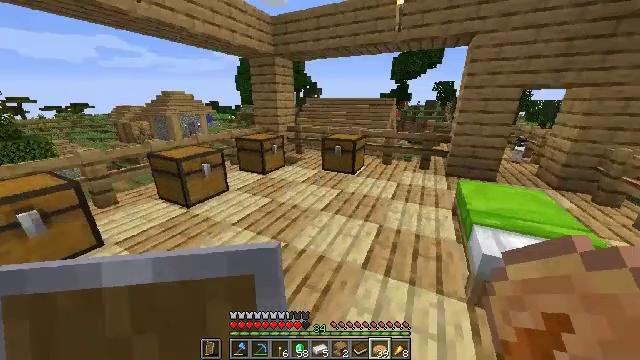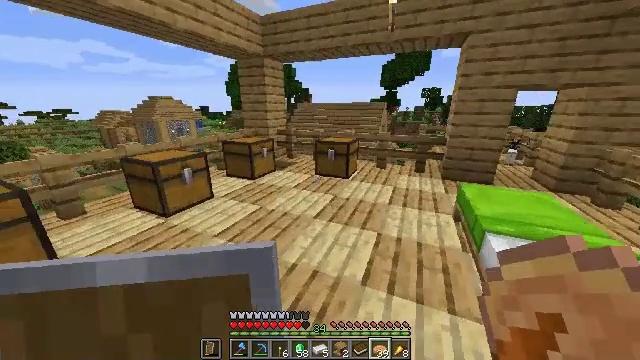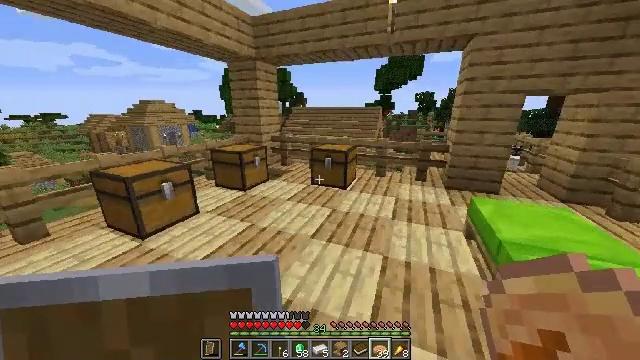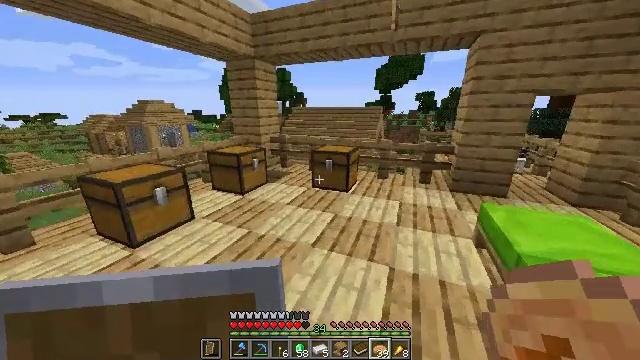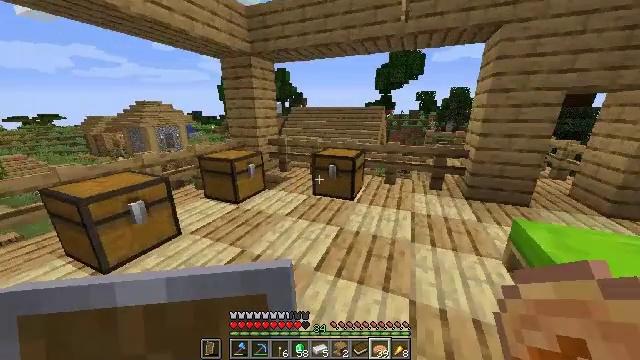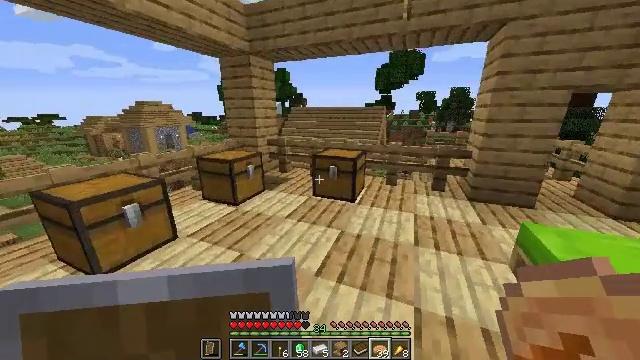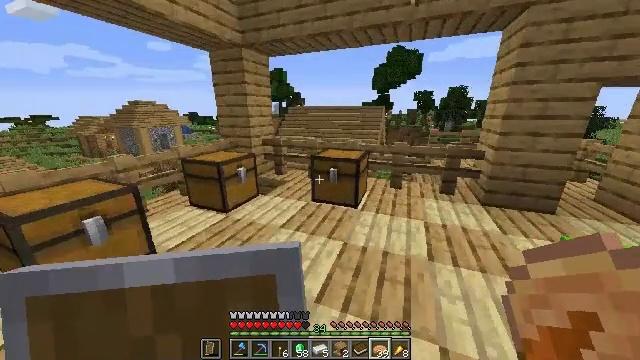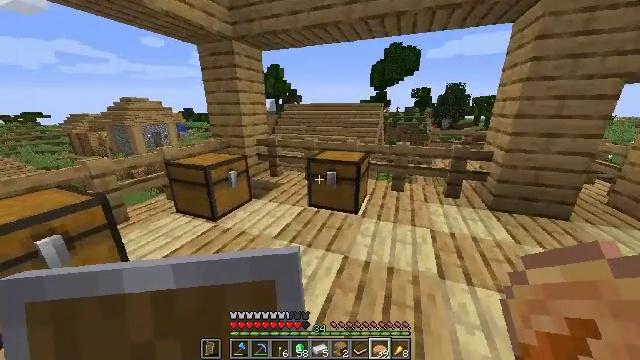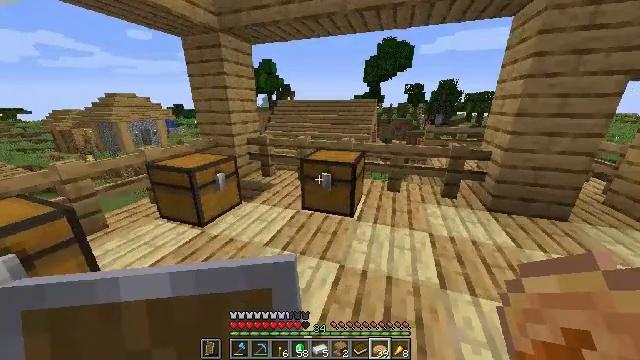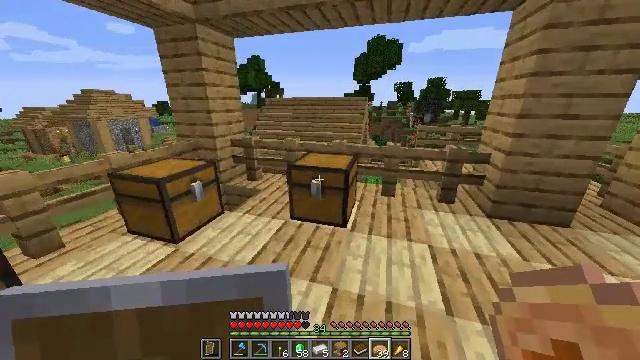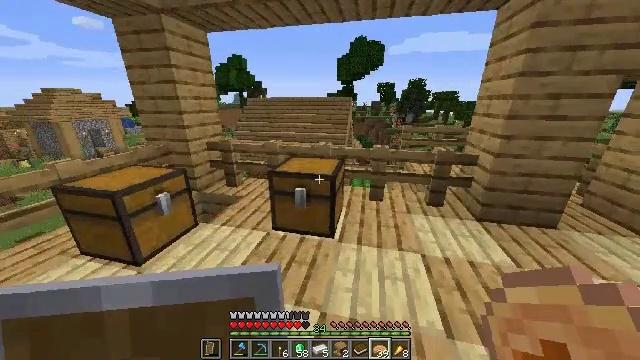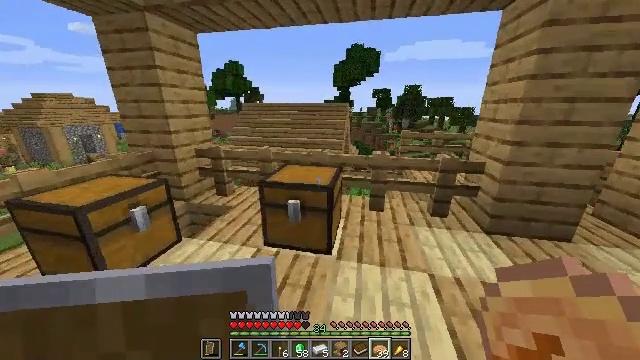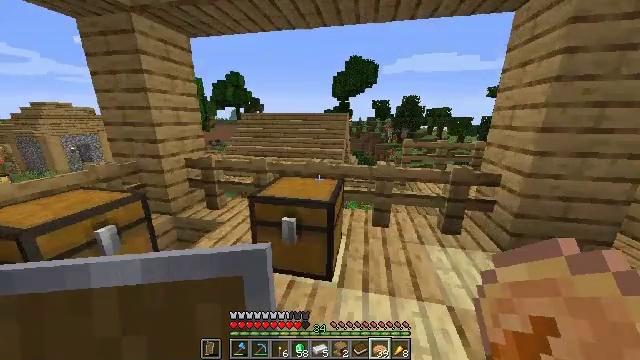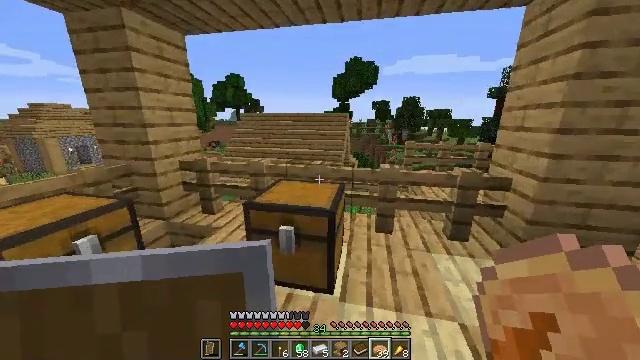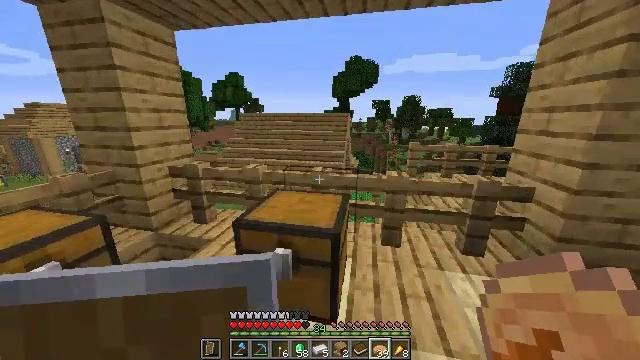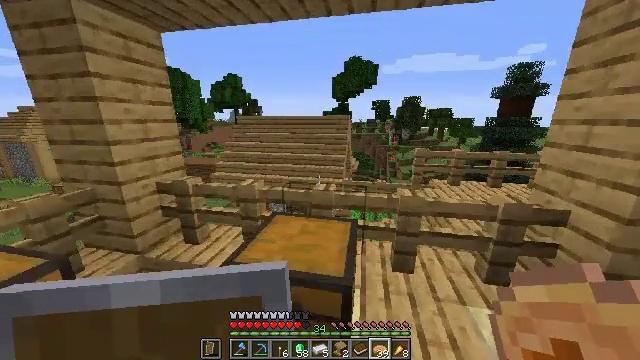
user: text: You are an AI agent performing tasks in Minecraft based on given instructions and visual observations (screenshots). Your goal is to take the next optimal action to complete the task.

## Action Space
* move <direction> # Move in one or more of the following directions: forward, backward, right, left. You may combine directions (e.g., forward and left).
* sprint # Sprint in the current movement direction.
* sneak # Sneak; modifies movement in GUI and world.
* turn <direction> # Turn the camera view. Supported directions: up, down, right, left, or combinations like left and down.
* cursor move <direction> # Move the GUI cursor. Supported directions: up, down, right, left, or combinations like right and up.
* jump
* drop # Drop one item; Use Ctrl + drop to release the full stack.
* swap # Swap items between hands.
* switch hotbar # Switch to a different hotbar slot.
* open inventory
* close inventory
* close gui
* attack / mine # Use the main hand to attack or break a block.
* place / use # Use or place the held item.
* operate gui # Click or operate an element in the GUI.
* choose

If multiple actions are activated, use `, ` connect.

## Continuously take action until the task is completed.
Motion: motion action
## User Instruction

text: Remove an iron axe from the inventory.
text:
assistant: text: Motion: move forward, sprint, turn right and up
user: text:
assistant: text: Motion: move forward, sprint, turn right and up
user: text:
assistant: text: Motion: move forward, sprint
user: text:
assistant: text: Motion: move forward, sprint
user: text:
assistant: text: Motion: move forward, sprint
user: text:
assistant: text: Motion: move forward, sprint
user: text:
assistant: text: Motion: move forward
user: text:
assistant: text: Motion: move forward, turn right
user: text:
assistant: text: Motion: move forward, turn right
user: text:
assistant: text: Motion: move forward, turn right
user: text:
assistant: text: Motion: move forward, turn up
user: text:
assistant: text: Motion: move forward, turn up
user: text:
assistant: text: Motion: move forward
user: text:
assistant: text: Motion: move forward
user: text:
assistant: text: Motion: move forward, jump
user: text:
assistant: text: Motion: move forward, turn right and down, jump
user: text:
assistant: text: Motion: move forward, turn right and down, jump
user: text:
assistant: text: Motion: move forward, turn right and down, jump
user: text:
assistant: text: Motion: move forward and move right, turn right, jump
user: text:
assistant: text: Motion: move forward and move right, jump
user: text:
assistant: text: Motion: move forward and move right, turn right
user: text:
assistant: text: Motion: move forward and move right, turn right and up
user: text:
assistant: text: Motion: move forward and move right, turn right and up
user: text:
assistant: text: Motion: move forward and move right, sprint, turn right and up
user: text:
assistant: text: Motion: move forward and move right, sprint
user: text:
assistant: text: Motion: move forward and move right, sprint
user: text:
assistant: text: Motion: move forward and move right, sprint
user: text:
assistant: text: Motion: move forward and move right, sprint
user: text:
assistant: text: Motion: move forward and move right, sprint
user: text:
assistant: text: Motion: move forward and move right, sprint